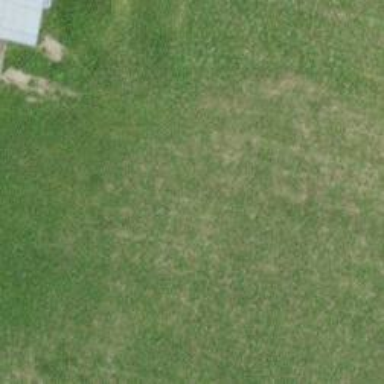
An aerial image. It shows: Path covered in grass.